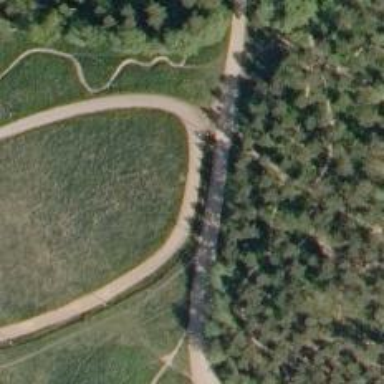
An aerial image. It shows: Nordic footway groomed for classic and skating cross-country skiing.